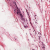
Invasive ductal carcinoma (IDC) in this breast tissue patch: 0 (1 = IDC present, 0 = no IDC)